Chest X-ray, PA view. Patient: 54 years old, sex F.
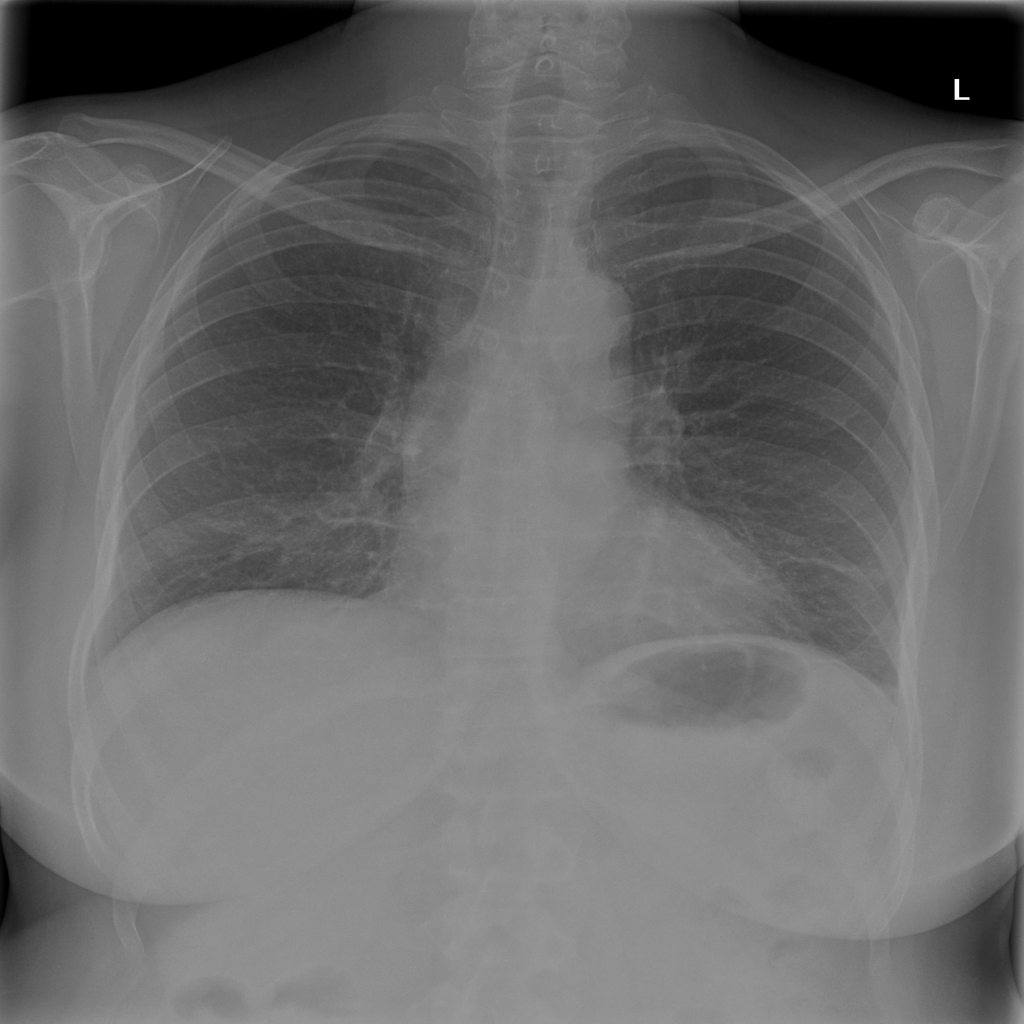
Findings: Atelectasis, Infiltration